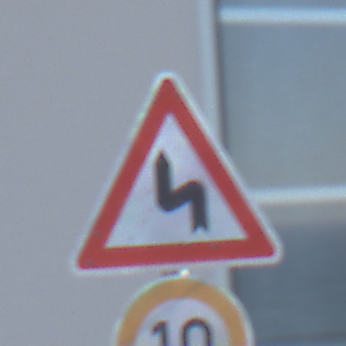
Verkehrszeichen: DoppelkurveZunaechstLinks
Zusatzzeichen unten: Geschwindigkeit10
Umgebung: Outdoor, Urban
Tageszeit: MorningAfternoon
Wetter: Clear
Licht: Natural
Jahreszeit: NotSpecified
Kontrast: HighContrast